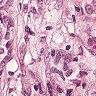
Metastatic tissue present: yes